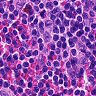
Metastatic tissue present: no